Question: I'm trying to display more than one line of text in a custom UIMenuItem.
I've tried using a simple "
" in the title property of the UIMenuItem but with no luck.
Example:
'''
UIMenuItem *menuItem; //Is then allocated properly....
// Before the Menu is displayed
menuItem.title = @"This is a first line.
This is a second line.";
'''
Unfortunately I just end up with one line being displayed...
What I want to achieve is something similar to what you can see upon a LongPress on a row in the Apple iPod/Music app.

I've just found out about this github project as a solution:
<URL>
You can display whatever custom UIView within a MenuItem. So I inserted a multi-line UILabel and that works.
However I would rather use the native Apple UIMenutItem approach if this is possible. Any ideas? Thanks in advance.
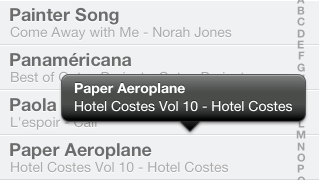
Answer: You would need to change some internal property of the 'UIMenuItem', but unfortunately Apple does not provide a way to do it.
So, as for today, there's not way to change the display of a 'UIMenuItem'.